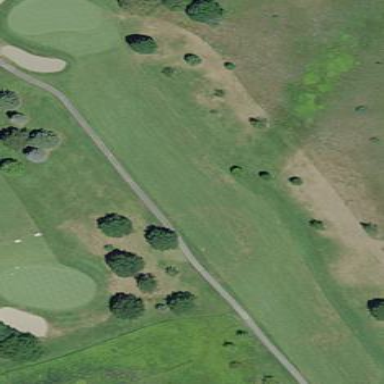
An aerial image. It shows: Golf fairway in the image.